Question: I have started developing for Adroid Phones a couple of days ago and I have exported at last my first app to my Smartphone. Everything looks like the emulator but when I try to input numbers (1,2,3,4...) It doesn't work.
At first I thought maybe it was because of the inputType:
'''
android:inputType="numberDecimal"
'''
But then I tried to remove it in order to have access to the whole keyboard. Normal keys work but still no number will be accepted.
This is how I declared the xml for the EditText.
'''
<EditText
android:id="@+id/poids"
android:layout_width="fill_parent"
android:layout_height="wrap_content"
android:hint="Entrez votre Poids"
android:inputType="numberDecimal"
android:layout_weight="1"
/>
'''
Note: I run os 4.0.4 on my phone and I'm developing an app for 2.3.3 maybe the problem comes from there?
EditText Code:
'''
EditText poids= (EditText)findViewById(R.id.poids)
...
poids.setOnKeyListener(modifListener1);
....
private OnKeyListener modifListener1 = new OnKeyListener(){
public boolean onKey(View v, int keyCode, KeyEvent event) {
result.setText(defaut);
poids.getText().clear();
return true;
}
};
'''
Picture of App:

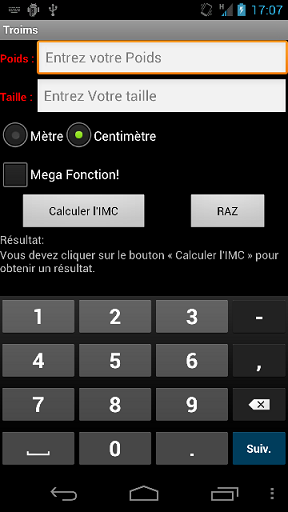
Answer: I found the solution!
It's here:
'''
public boolean onKey(View v, int keyCode, KeyEvent event) {
result.setText(defaut);
poids.getText().clear();
return true;
}
'''
I don't know why but this was blocking numbers from being entered in the Edit text. At first I had made that because when I emulated the phones, I couldn't delete the "hint".
I just tried to completely remove the two classes associated to the two and it was all good.